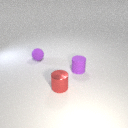
small purple rubber sphere to the left of small red metal cylinder